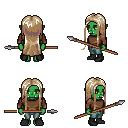
a pixel art fantasy rpg character, female body template, orc, green skin, brown long-sleeve shirt, teal pants, white blonde extra-long hairstyle, black shoes, spear, four views (front, back, left, right), 2x2 character sprite sheet, small pixel art, hard edges, no anti-aliasing